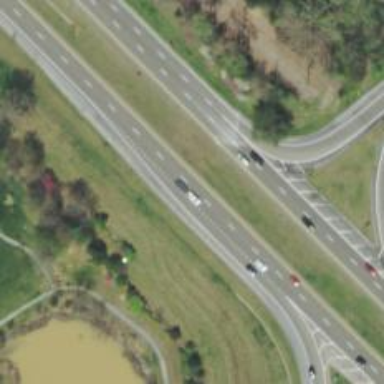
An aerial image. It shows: Motorway junction.